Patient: sex F, age 33
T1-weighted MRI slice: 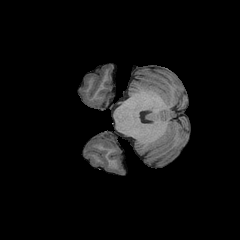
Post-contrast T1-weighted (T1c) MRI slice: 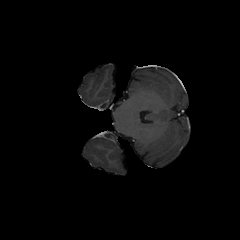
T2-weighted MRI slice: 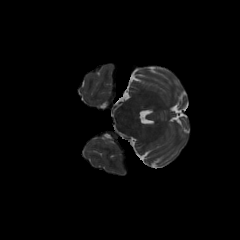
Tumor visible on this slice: no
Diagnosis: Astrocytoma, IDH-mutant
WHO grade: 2